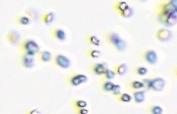
Label: Phaeocystis